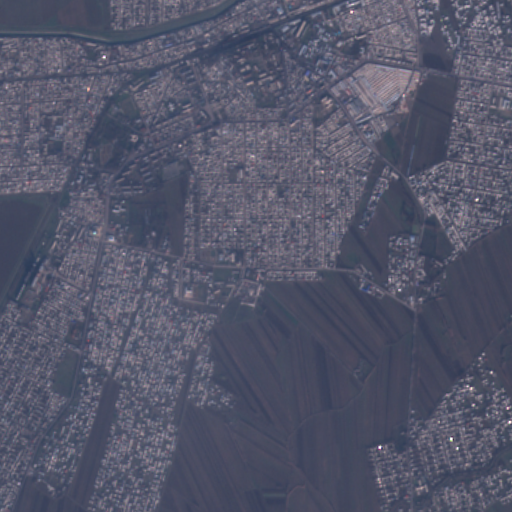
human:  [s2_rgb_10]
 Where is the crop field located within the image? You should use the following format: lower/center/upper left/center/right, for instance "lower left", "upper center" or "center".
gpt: The crop field is located in the upper right of the image.
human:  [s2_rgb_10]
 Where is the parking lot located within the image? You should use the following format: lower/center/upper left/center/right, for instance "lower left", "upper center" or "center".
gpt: The parking lot is located in the upper right of the image.
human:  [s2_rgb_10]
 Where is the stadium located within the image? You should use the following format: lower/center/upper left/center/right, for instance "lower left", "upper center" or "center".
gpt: The stadium is located in the upper left of the image.
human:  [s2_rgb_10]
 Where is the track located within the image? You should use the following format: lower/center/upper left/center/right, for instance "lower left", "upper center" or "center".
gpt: The track is located in the upper center of the image.
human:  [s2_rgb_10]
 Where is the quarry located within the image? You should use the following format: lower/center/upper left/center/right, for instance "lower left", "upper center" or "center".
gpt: There is no quarry in the image.